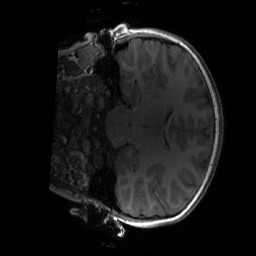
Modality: T1w
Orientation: coronal
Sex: female
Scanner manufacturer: siemens
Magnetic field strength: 3 T
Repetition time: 1.9 s
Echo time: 0.00243 s